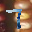
Label: 7